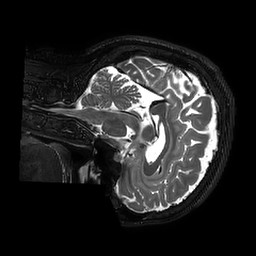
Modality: T2w
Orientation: sagittal
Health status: ill
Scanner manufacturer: philips
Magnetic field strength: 3 T
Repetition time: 2.5 s
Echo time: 0.331 s